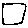
Label: square